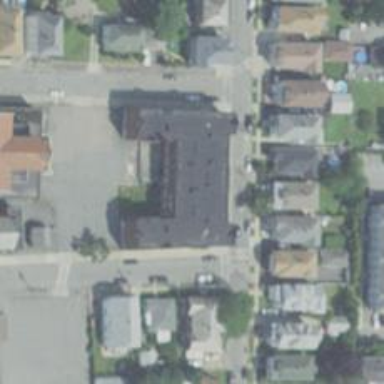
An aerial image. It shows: School.